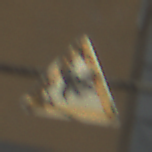
Verkehrszeichen: KurveRechts
Umgebung: Outdoor, Urban
Tageszeit: MorningAfternoon
Wetter: Overcast
Licht: Natural
Jahreszeit: NotSpecified
Kontrast: LowContrast